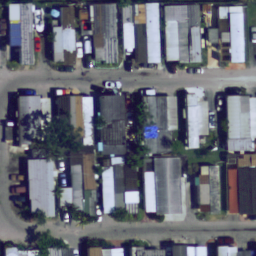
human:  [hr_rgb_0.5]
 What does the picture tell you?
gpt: mobile home park